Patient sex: M
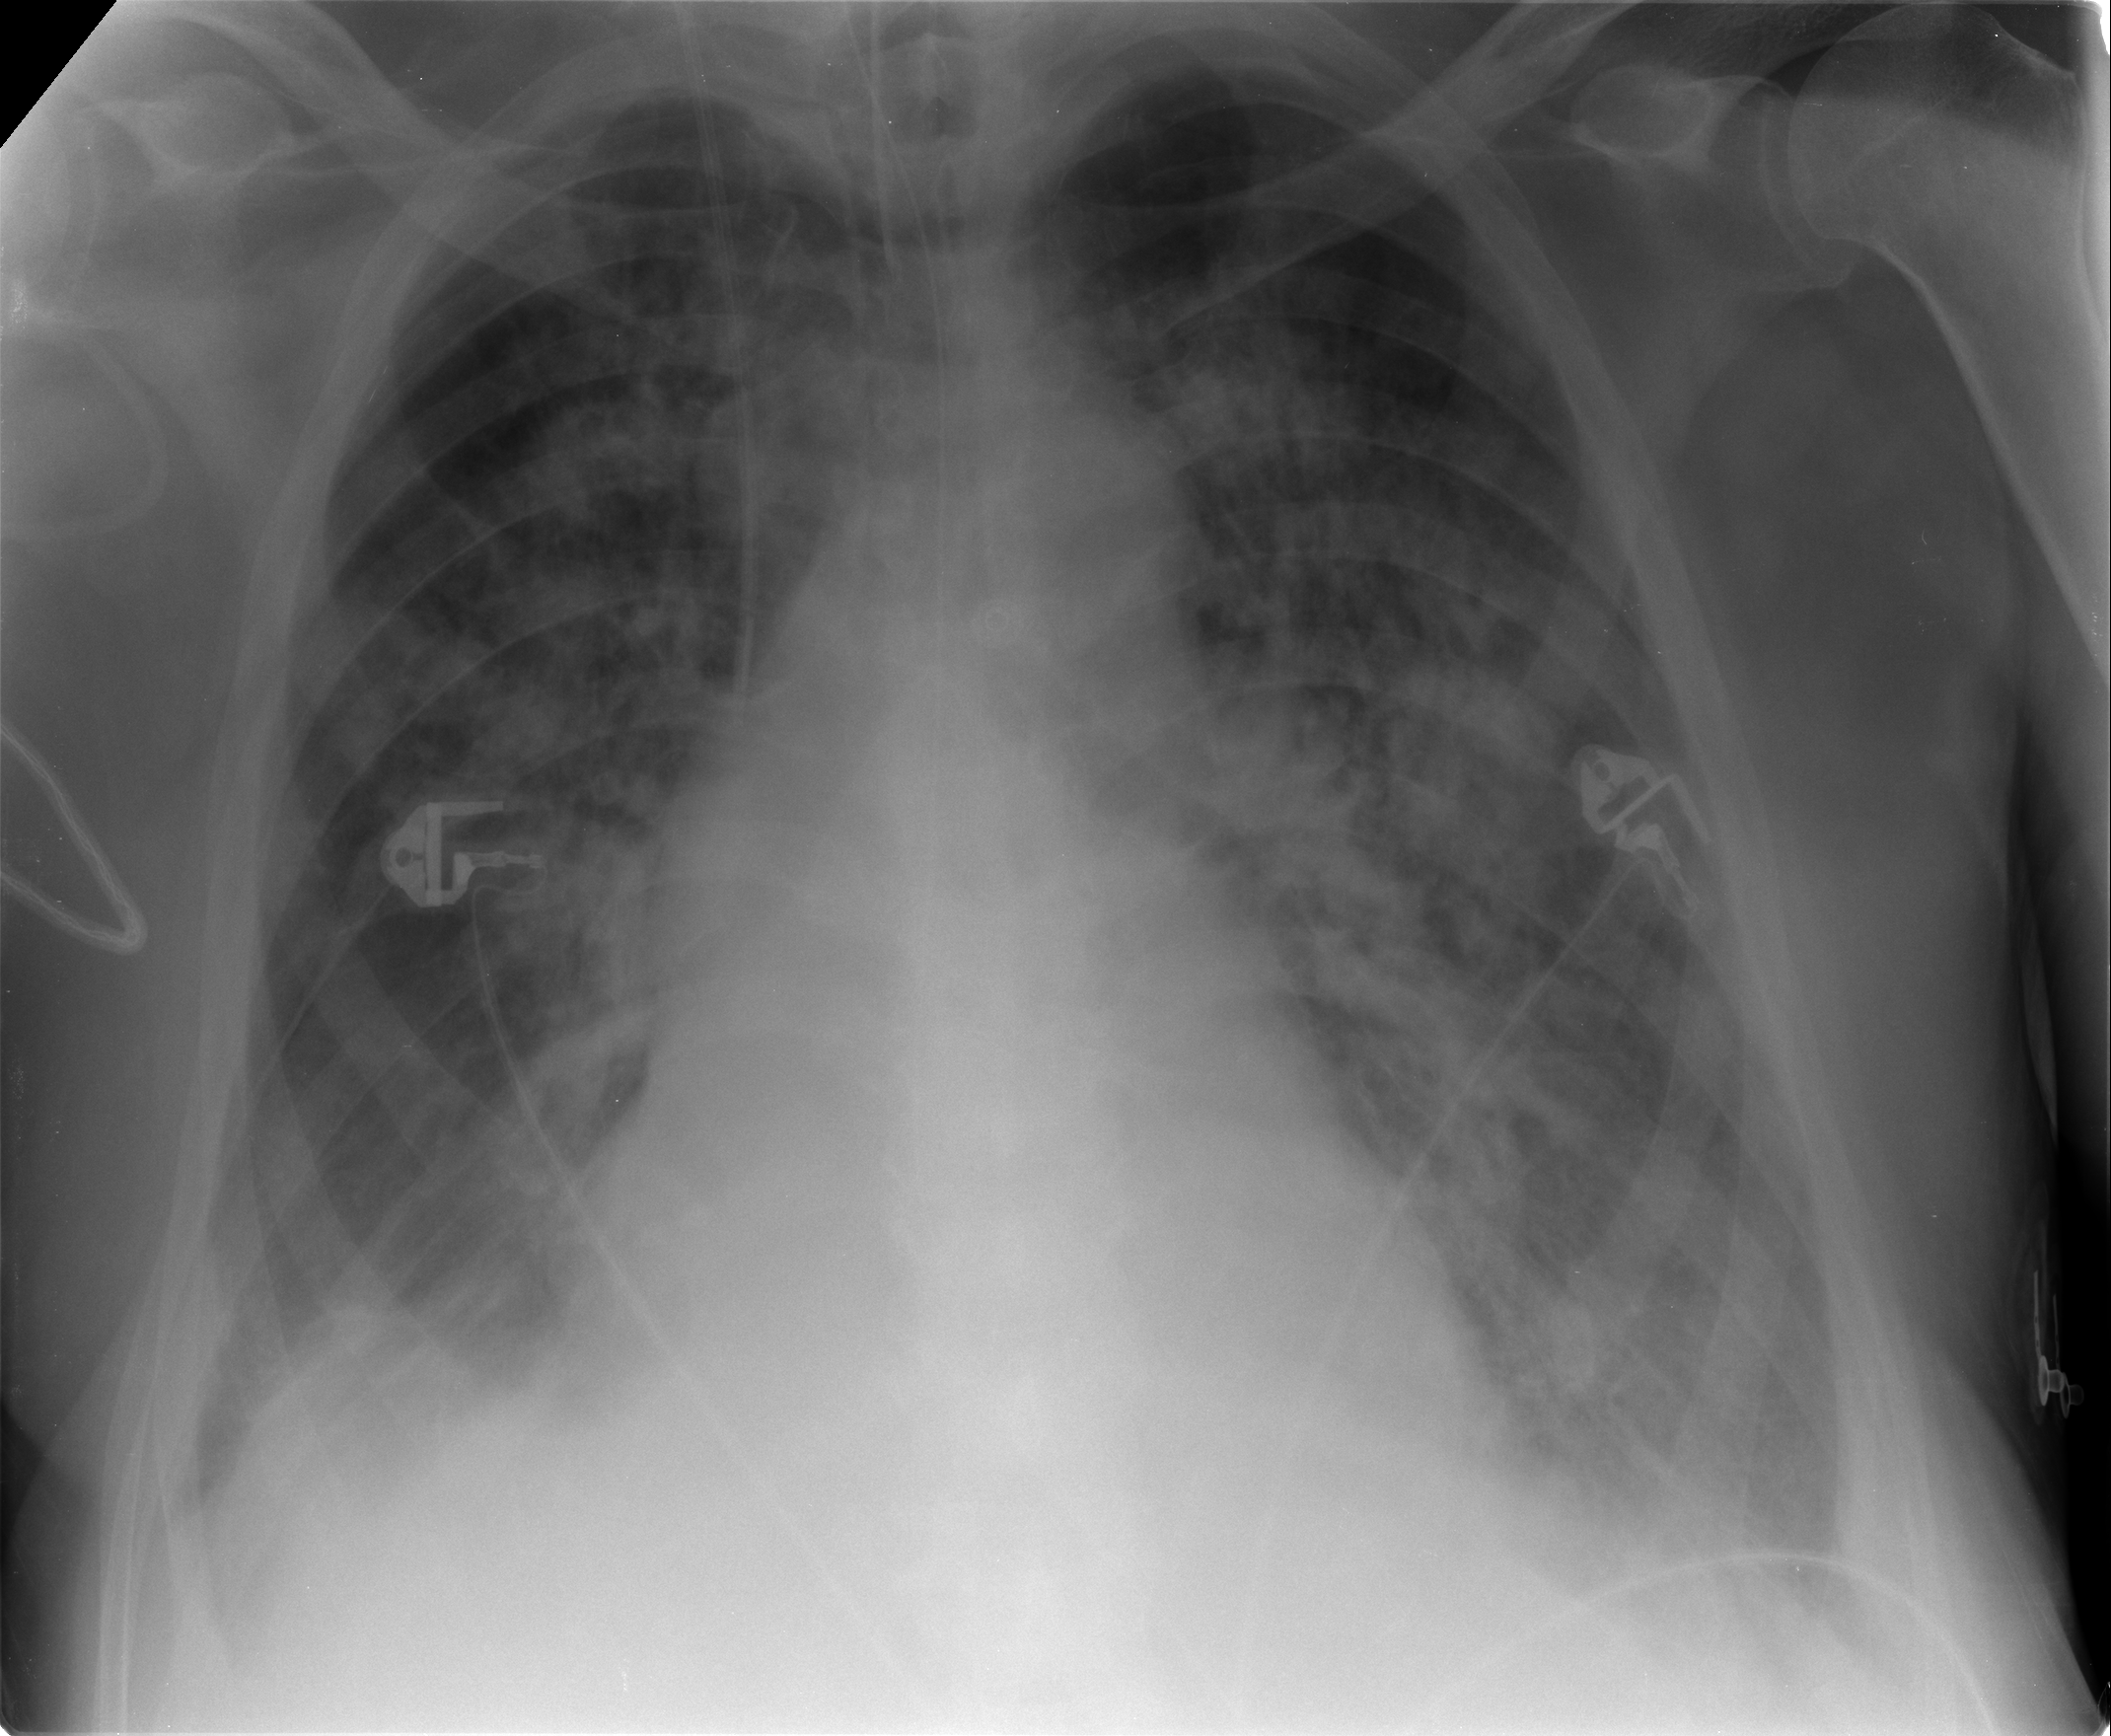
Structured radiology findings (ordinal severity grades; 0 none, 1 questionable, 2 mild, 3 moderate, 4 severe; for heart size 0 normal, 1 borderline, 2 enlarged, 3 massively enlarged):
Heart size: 2
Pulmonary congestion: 3
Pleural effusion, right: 2
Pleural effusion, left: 2
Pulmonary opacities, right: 3
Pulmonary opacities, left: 3
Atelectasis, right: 2
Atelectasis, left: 2